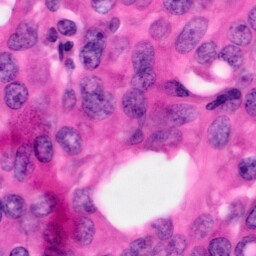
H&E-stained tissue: Pancreatic